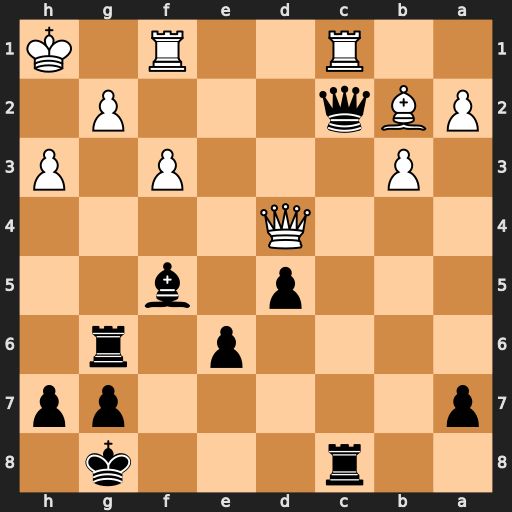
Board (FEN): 2r3k1/p5pp/4p1r1/3p1b2/3Q4/1P3P1P/PBq3P1/2R2R1K
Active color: b
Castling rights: -
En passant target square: -
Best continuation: Qxg2#